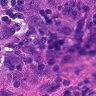
Metastatic tissue present: yes